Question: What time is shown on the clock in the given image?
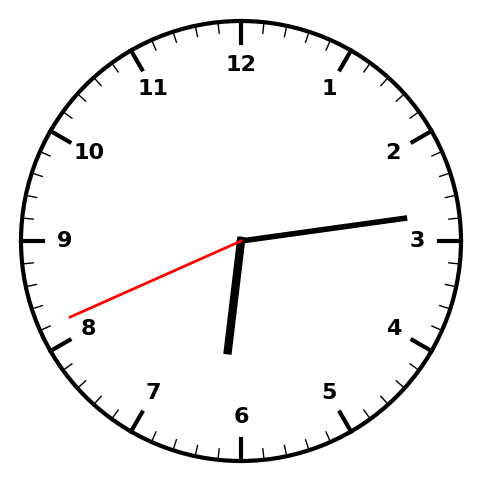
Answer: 06:13:41